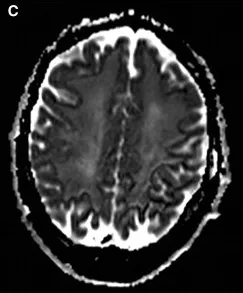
Confirmed on the ADC cartography Abbreviation: DWI = diffusion-weighted imaging.
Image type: radiology (mri)